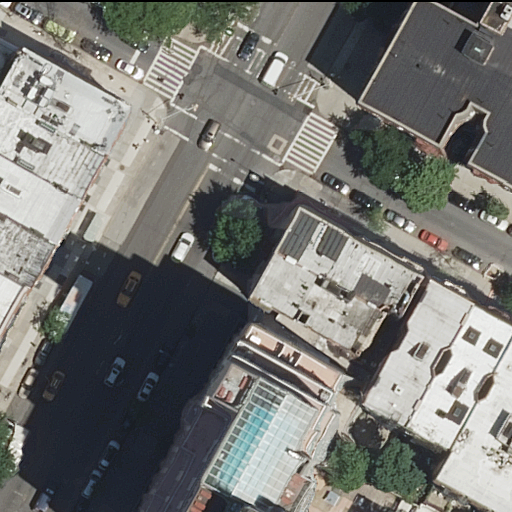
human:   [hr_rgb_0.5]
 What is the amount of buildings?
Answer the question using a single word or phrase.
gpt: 13

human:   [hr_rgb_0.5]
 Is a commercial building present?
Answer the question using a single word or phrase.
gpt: no

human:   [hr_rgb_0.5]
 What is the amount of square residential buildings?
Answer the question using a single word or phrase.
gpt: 0

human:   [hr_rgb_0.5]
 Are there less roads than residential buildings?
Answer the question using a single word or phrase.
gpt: yes

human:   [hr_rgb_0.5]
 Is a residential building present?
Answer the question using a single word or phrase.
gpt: yes

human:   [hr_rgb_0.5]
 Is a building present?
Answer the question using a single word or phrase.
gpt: yes

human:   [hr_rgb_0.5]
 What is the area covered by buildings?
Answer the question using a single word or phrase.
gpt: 3962m2

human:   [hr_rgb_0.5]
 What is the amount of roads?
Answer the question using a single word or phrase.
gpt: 2

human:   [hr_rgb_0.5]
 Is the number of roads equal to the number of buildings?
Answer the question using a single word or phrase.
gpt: no

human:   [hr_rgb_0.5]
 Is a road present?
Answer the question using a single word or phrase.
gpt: yes

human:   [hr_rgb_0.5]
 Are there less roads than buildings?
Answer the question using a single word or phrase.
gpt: yes

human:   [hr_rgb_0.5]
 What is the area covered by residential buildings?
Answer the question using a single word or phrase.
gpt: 3962m2

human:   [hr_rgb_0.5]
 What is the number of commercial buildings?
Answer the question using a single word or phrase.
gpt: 0

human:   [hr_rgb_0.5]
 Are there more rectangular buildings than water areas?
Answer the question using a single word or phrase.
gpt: yes

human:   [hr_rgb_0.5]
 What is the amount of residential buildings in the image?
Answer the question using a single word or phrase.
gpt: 13

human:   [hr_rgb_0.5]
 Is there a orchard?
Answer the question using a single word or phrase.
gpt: no

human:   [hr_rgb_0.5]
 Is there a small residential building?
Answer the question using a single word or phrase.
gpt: yes

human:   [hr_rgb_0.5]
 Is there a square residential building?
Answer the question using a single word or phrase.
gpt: no

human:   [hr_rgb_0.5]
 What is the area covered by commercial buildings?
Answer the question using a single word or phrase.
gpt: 0m2

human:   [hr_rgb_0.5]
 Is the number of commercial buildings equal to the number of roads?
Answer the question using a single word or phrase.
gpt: no

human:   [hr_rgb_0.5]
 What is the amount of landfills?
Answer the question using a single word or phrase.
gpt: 0

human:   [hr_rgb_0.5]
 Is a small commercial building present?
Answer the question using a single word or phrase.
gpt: no

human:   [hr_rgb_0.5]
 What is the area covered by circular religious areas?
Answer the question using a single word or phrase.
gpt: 0m2

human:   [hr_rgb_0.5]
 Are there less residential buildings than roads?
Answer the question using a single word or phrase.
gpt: no

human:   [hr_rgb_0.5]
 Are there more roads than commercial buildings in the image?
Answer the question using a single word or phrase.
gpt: yes

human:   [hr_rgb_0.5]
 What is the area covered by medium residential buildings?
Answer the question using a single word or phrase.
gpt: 1450m2

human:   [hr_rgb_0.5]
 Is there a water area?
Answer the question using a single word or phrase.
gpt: no

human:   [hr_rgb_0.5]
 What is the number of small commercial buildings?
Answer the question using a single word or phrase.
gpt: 0

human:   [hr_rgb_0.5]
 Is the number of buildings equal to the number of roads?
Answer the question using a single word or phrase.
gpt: no

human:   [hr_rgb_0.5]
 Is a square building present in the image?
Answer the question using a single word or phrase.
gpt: no

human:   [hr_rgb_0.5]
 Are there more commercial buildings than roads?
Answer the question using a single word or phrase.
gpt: no

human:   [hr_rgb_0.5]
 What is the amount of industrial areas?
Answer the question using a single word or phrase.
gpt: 0

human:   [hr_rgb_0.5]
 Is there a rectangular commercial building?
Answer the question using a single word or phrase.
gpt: no

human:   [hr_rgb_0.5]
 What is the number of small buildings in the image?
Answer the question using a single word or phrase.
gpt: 4

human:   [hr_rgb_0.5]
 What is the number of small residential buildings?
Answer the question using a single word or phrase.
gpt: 4

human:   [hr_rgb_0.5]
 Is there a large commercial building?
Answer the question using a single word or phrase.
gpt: no

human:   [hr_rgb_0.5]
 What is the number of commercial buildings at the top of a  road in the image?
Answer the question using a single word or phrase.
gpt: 0

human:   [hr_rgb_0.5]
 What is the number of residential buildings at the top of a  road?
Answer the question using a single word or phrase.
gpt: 5

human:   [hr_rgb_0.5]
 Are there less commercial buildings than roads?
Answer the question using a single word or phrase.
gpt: yes

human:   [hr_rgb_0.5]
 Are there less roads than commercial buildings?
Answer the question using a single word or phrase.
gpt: no

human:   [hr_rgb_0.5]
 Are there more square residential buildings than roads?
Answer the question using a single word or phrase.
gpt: no

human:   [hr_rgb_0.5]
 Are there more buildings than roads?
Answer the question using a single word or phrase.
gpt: yes

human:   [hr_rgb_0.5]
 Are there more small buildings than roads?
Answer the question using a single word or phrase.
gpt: yes

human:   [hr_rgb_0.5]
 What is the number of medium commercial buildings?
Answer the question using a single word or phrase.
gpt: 0

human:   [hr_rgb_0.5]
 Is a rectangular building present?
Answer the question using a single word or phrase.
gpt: yes

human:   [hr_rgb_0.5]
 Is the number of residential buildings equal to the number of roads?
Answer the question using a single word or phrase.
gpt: no

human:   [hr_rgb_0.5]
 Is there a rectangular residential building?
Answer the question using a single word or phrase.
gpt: yes

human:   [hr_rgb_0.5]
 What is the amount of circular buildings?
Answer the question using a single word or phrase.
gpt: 0

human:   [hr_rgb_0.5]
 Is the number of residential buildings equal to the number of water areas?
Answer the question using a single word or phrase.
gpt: no

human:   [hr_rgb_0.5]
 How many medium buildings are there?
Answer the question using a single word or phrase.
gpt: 6

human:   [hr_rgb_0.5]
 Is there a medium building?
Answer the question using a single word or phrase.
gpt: yes

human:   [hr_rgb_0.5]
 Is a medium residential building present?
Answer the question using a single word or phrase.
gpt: yes

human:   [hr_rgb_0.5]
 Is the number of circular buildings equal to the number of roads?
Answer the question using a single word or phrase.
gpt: no

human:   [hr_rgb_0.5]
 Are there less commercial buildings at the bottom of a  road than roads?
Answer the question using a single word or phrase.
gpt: yes

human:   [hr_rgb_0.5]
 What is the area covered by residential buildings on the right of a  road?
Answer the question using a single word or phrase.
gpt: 1812m2

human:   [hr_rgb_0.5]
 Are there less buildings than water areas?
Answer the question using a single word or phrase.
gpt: no

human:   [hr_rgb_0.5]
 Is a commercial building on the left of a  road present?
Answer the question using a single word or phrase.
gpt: no

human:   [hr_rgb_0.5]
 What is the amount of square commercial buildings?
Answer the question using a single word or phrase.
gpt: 0

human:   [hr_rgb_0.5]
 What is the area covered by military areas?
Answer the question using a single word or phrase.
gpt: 0m2

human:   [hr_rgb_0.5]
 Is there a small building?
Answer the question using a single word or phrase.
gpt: yes

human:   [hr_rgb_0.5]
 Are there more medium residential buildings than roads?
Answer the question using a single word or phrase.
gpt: yes

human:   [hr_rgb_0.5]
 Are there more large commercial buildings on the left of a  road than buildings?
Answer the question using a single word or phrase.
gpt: no

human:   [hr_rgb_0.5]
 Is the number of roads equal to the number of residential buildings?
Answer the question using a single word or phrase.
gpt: no

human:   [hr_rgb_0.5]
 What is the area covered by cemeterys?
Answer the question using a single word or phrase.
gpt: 0m2